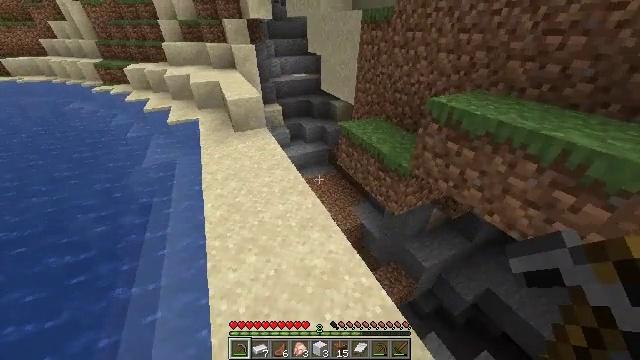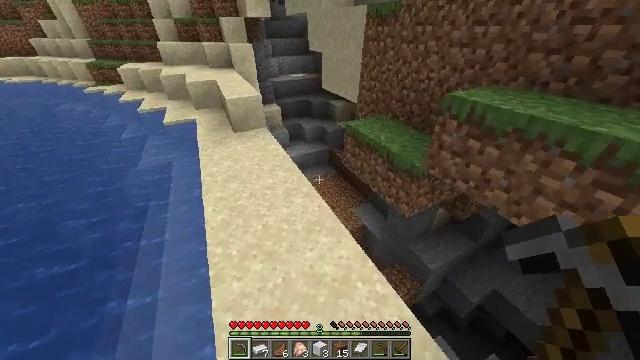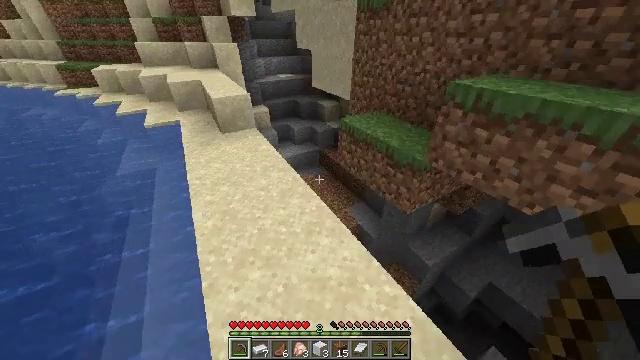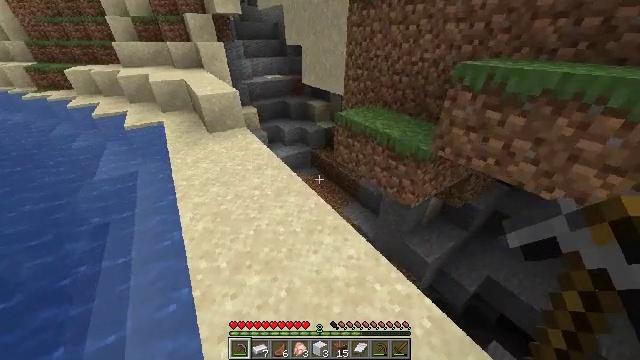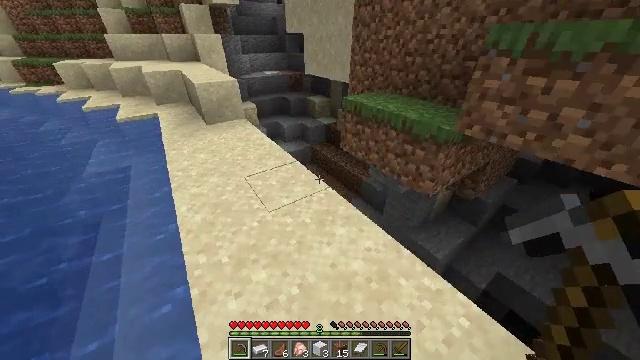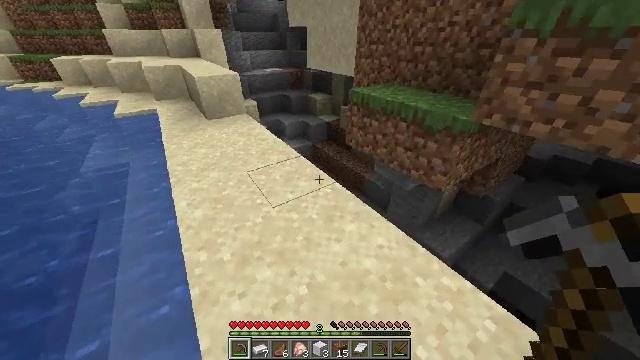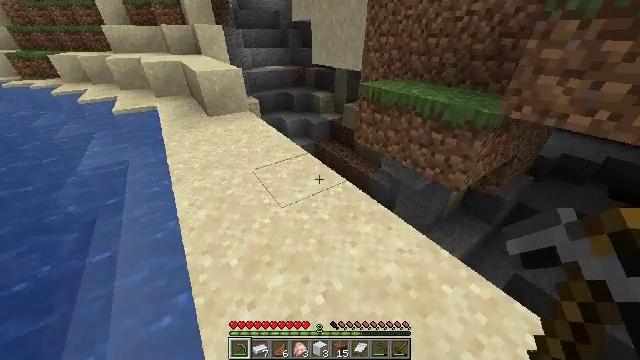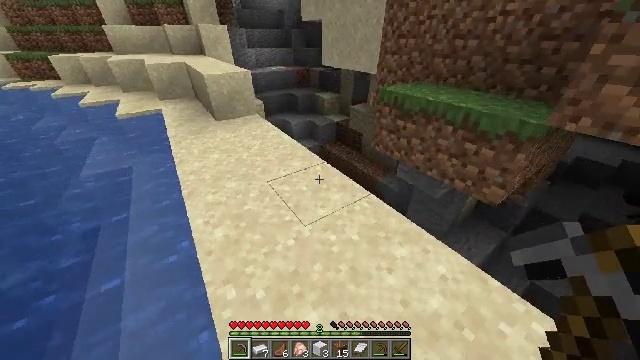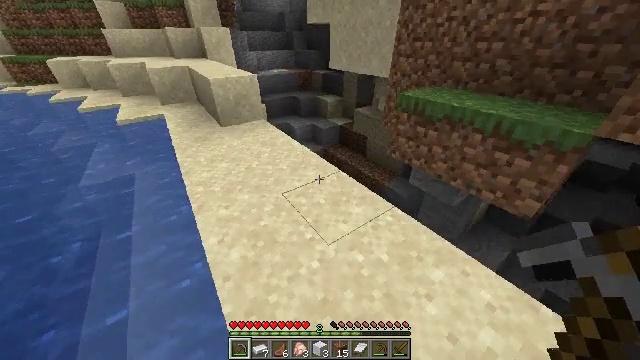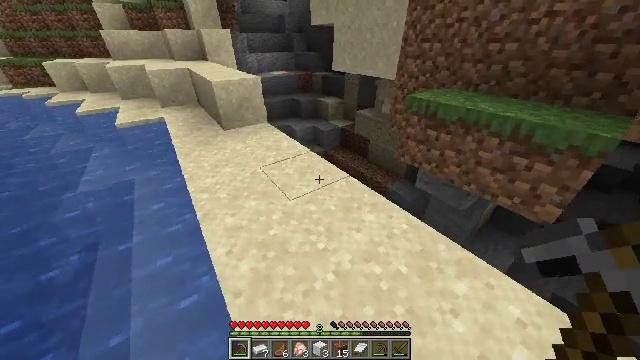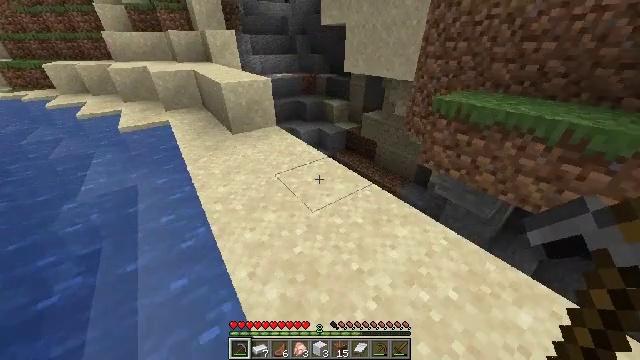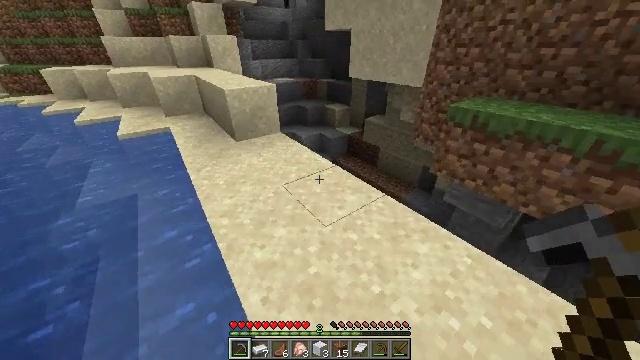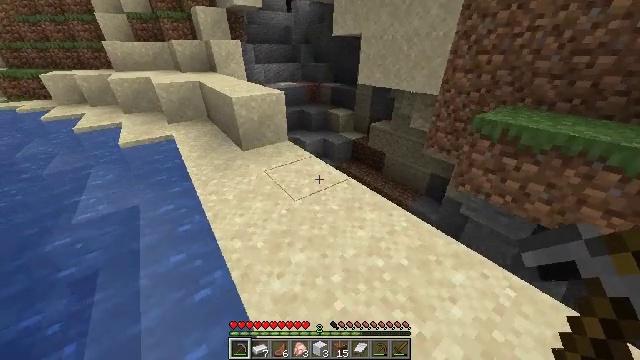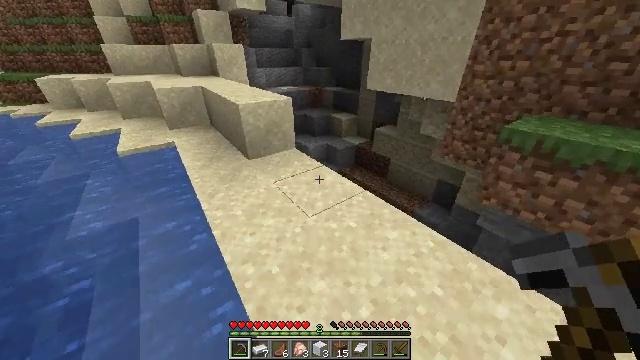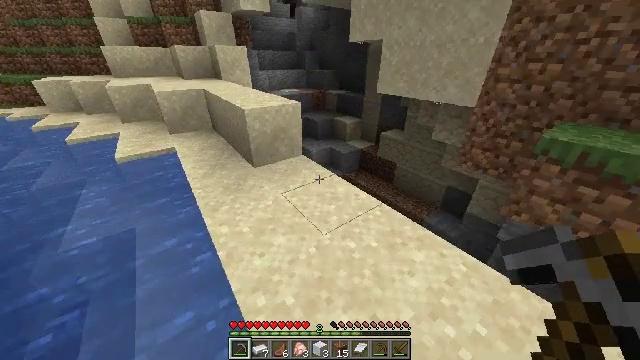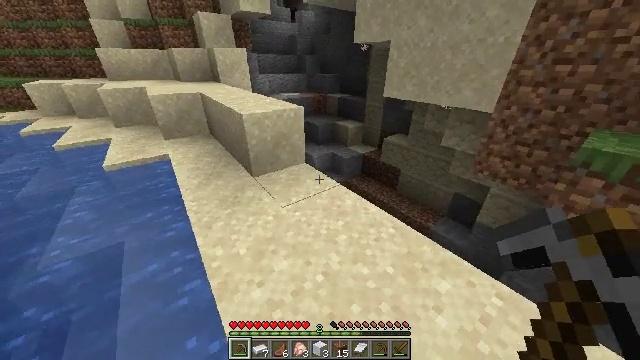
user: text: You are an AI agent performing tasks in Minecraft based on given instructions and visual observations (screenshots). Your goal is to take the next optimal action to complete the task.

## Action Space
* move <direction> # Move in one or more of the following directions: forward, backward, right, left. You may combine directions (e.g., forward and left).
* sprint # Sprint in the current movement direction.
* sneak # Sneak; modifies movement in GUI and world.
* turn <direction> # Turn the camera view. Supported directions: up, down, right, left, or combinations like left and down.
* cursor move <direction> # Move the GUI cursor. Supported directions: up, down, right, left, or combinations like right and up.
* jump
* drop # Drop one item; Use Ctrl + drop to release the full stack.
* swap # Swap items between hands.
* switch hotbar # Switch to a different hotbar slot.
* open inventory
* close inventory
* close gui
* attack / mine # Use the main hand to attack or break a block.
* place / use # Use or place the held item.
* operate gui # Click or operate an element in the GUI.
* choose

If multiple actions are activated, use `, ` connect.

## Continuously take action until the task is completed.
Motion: motion action
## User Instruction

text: Reclaim the chest into your inventory.
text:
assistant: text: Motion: move forward and move left, turn right
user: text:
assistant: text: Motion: move forward and move left, turn right
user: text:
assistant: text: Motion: move forward and move left, turn right
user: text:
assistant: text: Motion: move forward and move left
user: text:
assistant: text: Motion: move forward and move left
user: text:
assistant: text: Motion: move forward and move left
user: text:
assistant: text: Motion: move forward and move left
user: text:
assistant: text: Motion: move forward and move left
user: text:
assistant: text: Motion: move forward and move left
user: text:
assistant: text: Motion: move forward and move left
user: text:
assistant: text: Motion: move forward and move left, turn up
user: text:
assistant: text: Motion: move forward and move left
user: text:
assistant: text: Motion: move forward and move left
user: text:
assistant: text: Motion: move forward
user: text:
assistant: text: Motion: move forward
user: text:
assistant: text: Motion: move forward
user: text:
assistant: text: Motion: move forward
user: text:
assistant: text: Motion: move forward
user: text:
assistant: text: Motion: move forward
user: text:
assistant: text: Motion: move forward
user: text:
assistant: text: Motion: move forward
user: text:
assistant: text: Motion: move forward, sneak
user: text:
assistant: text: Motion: move forward, sneak, turn right
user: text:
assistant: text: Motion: move forward, sneak, turn right and down
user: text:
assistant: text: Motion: move forward, sneak, turn right and down
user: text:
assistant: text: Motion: move forward, sneak, turn right and down
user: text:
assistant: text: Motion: move forward, sneak, turn right and down
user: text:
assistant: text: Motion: move forward, sneak, turn right and down
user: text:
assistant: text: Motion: move forward, sneak, turn right and down
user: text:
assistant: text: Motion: move forward, sneak, turn right and down